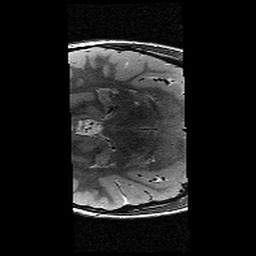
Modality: T2w
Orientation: axial
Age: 9
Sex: male
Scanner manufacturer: siemens
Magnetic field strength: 3 T
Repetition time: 9.23 s
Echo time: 0.067 s